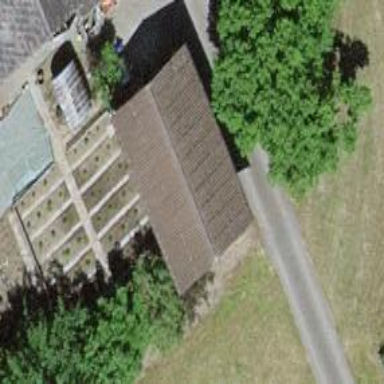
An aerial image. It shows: Shed building.